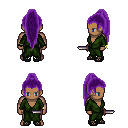
a pixel art fantasy rpg character, male body template, human, dark skin, green robe, red pants, purple extra-long topknot hairstyle, bracelets, ghillies, dagger, four views (front, back, left, right), 2x2 character sprite sheet, small pixel art, hard edges, no anti-aliasing